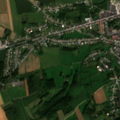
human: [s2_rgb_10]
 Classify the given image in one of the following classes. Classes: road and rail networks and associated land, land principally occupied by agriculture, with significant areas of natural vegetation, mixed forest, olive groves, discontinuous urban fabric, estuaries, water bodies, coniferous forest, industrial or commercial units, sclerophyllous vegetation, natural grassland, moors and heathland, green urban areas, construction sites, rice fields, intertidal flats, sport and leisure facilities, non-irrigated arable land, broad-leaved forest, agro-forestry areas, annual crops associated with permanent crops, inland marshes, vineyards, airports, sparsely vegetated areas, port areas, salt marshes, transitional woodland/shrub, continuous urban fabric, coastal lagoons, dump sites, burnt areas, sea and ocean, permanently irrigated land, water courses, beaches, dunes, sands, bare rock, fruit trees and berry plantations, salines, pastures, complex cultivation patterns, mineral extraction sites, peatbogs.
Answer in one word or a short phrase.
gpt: discontinuous urban fabric, industrial or commercial units, non-irrigated arable land, complex cultivation patterns, land principally occupied by agriculture, with significant areas of natural vegetation